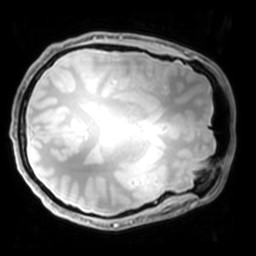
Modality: PDw
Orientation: axial
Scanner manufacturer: philips
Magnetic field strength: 7 T
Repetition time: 0.008 s
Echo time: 0.001974 s